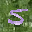
Label: 5